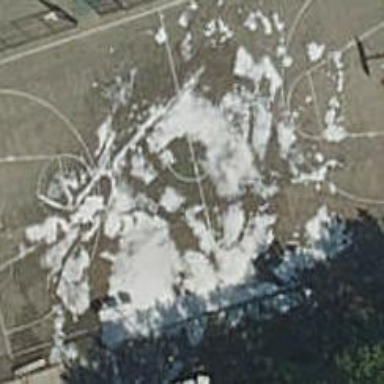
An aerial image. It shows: Basketball court located in leisure land pitch.